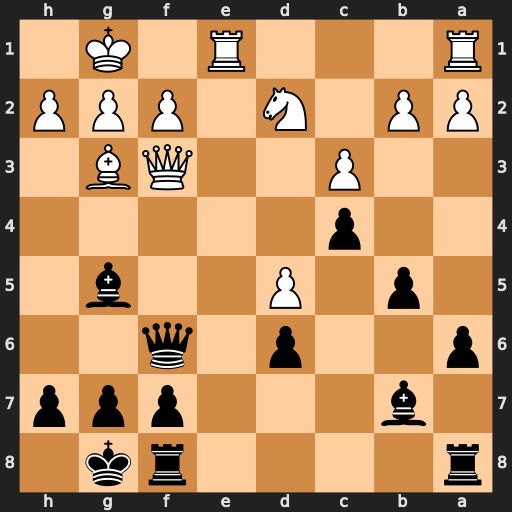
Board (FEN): r4rk1/1b3ppp/p2p1q2/1p1P2b1/2p5/2P2QB1/PP1N1PPP/R3R1K1
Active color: b
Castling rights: -
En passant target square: -
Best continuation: Bxd2 Qxf6 gxf6